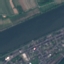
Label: River